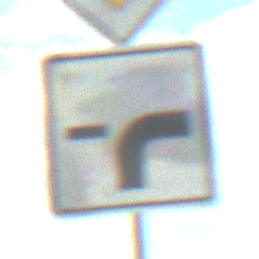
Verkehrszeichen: VerlaufVorfahrtsstrasse9
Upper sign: Vorfahrtsstrasse
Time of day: MorningAfternoon
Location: Outdoor (RoadRail)
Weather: PartlyCloudy
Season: NotSpecified
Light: Natural